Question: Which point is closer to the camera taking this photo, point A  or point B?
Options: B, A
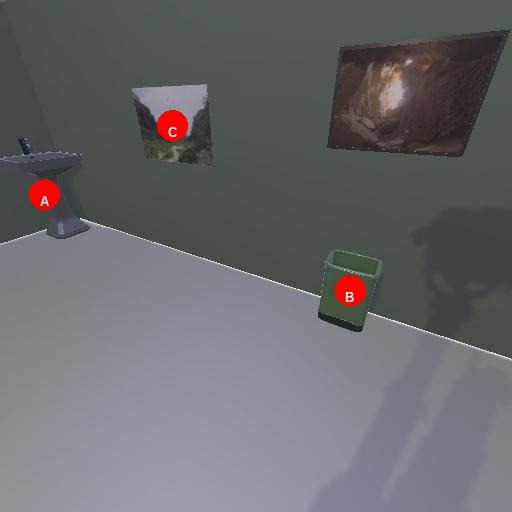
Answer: B